Aerial crown-view tile of a tropical tree (Barro Colorado Island, Panama), acquired 20250512:
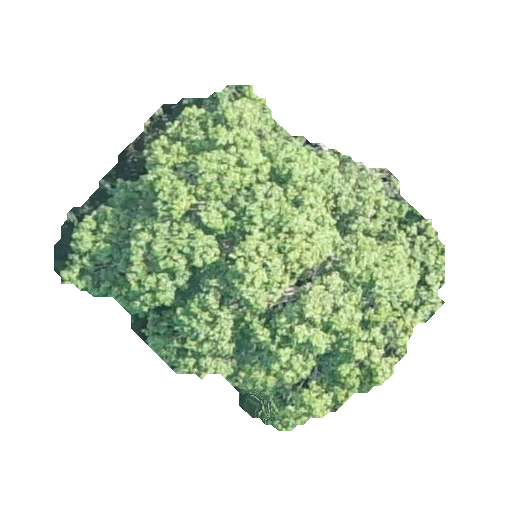
Species: Aspidosperma desmanthum
GBIF accepted scientific name: Aspidosperma desmanthum
Crown area: 121.265 m²